Question: I have a form like this :

as you see this is a persian form. I want to make radio buttons RIGHT TO LEFT means that i want the radio come first then the comment text of radio appears. I have used this function:
'''
private void makeComponentsRightToLeft(){
Component[] components = this.getComponents();
for(Component comp:components){
if(comp instanceof JComponent){
comp.setComponentOrientation(ComponentOrientation.RIGHT_TO_LEFT);
}
}
}
'''
in the constructor of the form. but nothing change, what should I do for this problem?
Thank you for your helping. Ummmm some thing that I forgot is that I use group Layout for my design
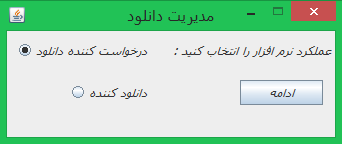
Answer: To change orientation of the whole hierarchy use applyComponentOrientation. There is also an alignment property to radio buttons (setHorizontalAlignment): LEADING for text before button and TRAILING for the converse, but LEADING is the default and is compatible with LTR-RTL switches.